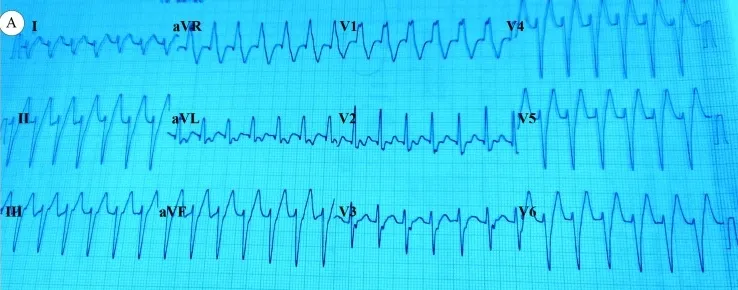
Electrocardiograms of the patient:. Electrocardiography on admission to the emergency department, showing ventricular tachycardia with the right bundle branch block configuration, and ,a superior axis.
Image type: electrography (ekg)